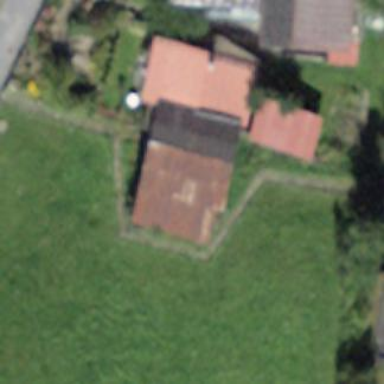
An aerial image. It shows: Barn.